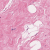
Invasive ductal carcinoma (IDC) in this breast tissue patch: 0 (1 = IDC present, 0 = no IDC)